Field crop: maize
Growth stage: 1
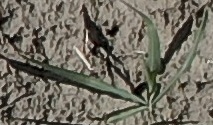
Species: sorghum